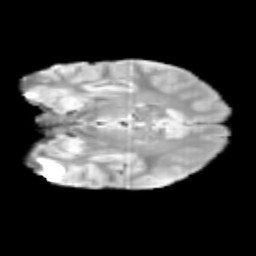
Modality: T2w
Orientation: coronal
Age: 11
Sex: male
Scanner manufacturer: siemens
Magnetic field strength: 3 T
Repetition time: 3.8 s
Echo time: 0.07 s